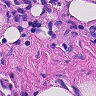
Metastatic tissue present: no